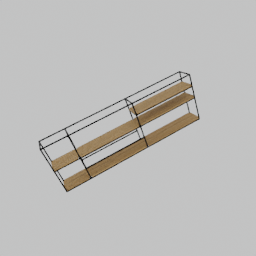
Label: furniture